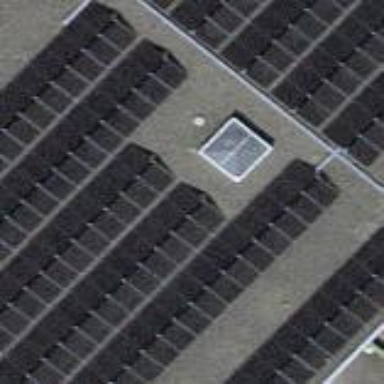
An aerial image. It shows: Solar power generator using photovoltaic method with solar photovoltaic panel types.